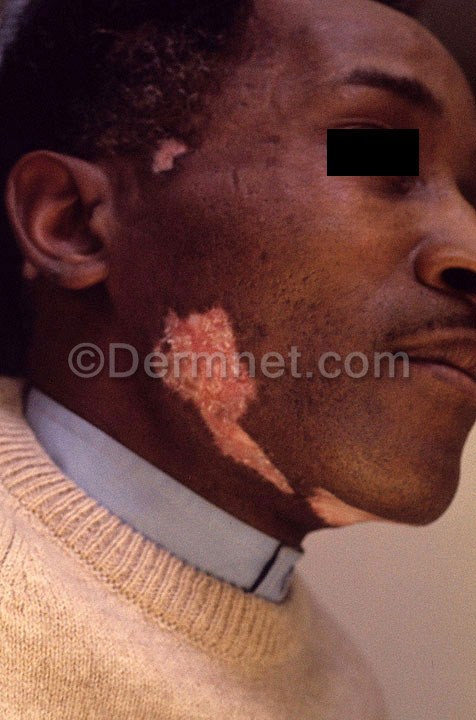
Disease: Lupus and other Connective Tissue diseases